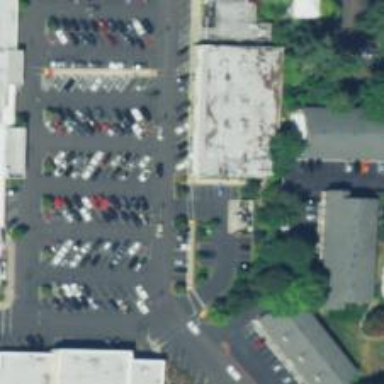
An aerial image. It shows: Parking space is available.